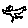
Label: bird